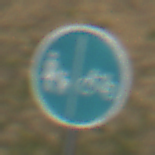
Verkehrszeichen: GetrennterRadUndGehwegRadwegRechts
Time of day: MorningAfternoon
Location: Outdoor (Suburban)
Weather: Clear
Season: NotSpecified
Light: Natural